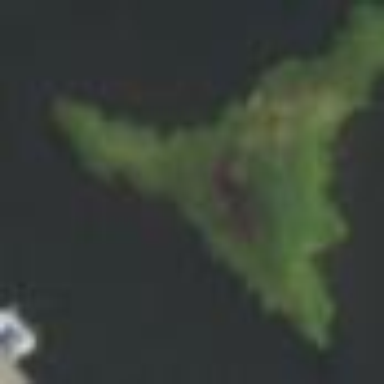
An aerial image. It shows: Islet.